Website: home-depot
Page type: receipt
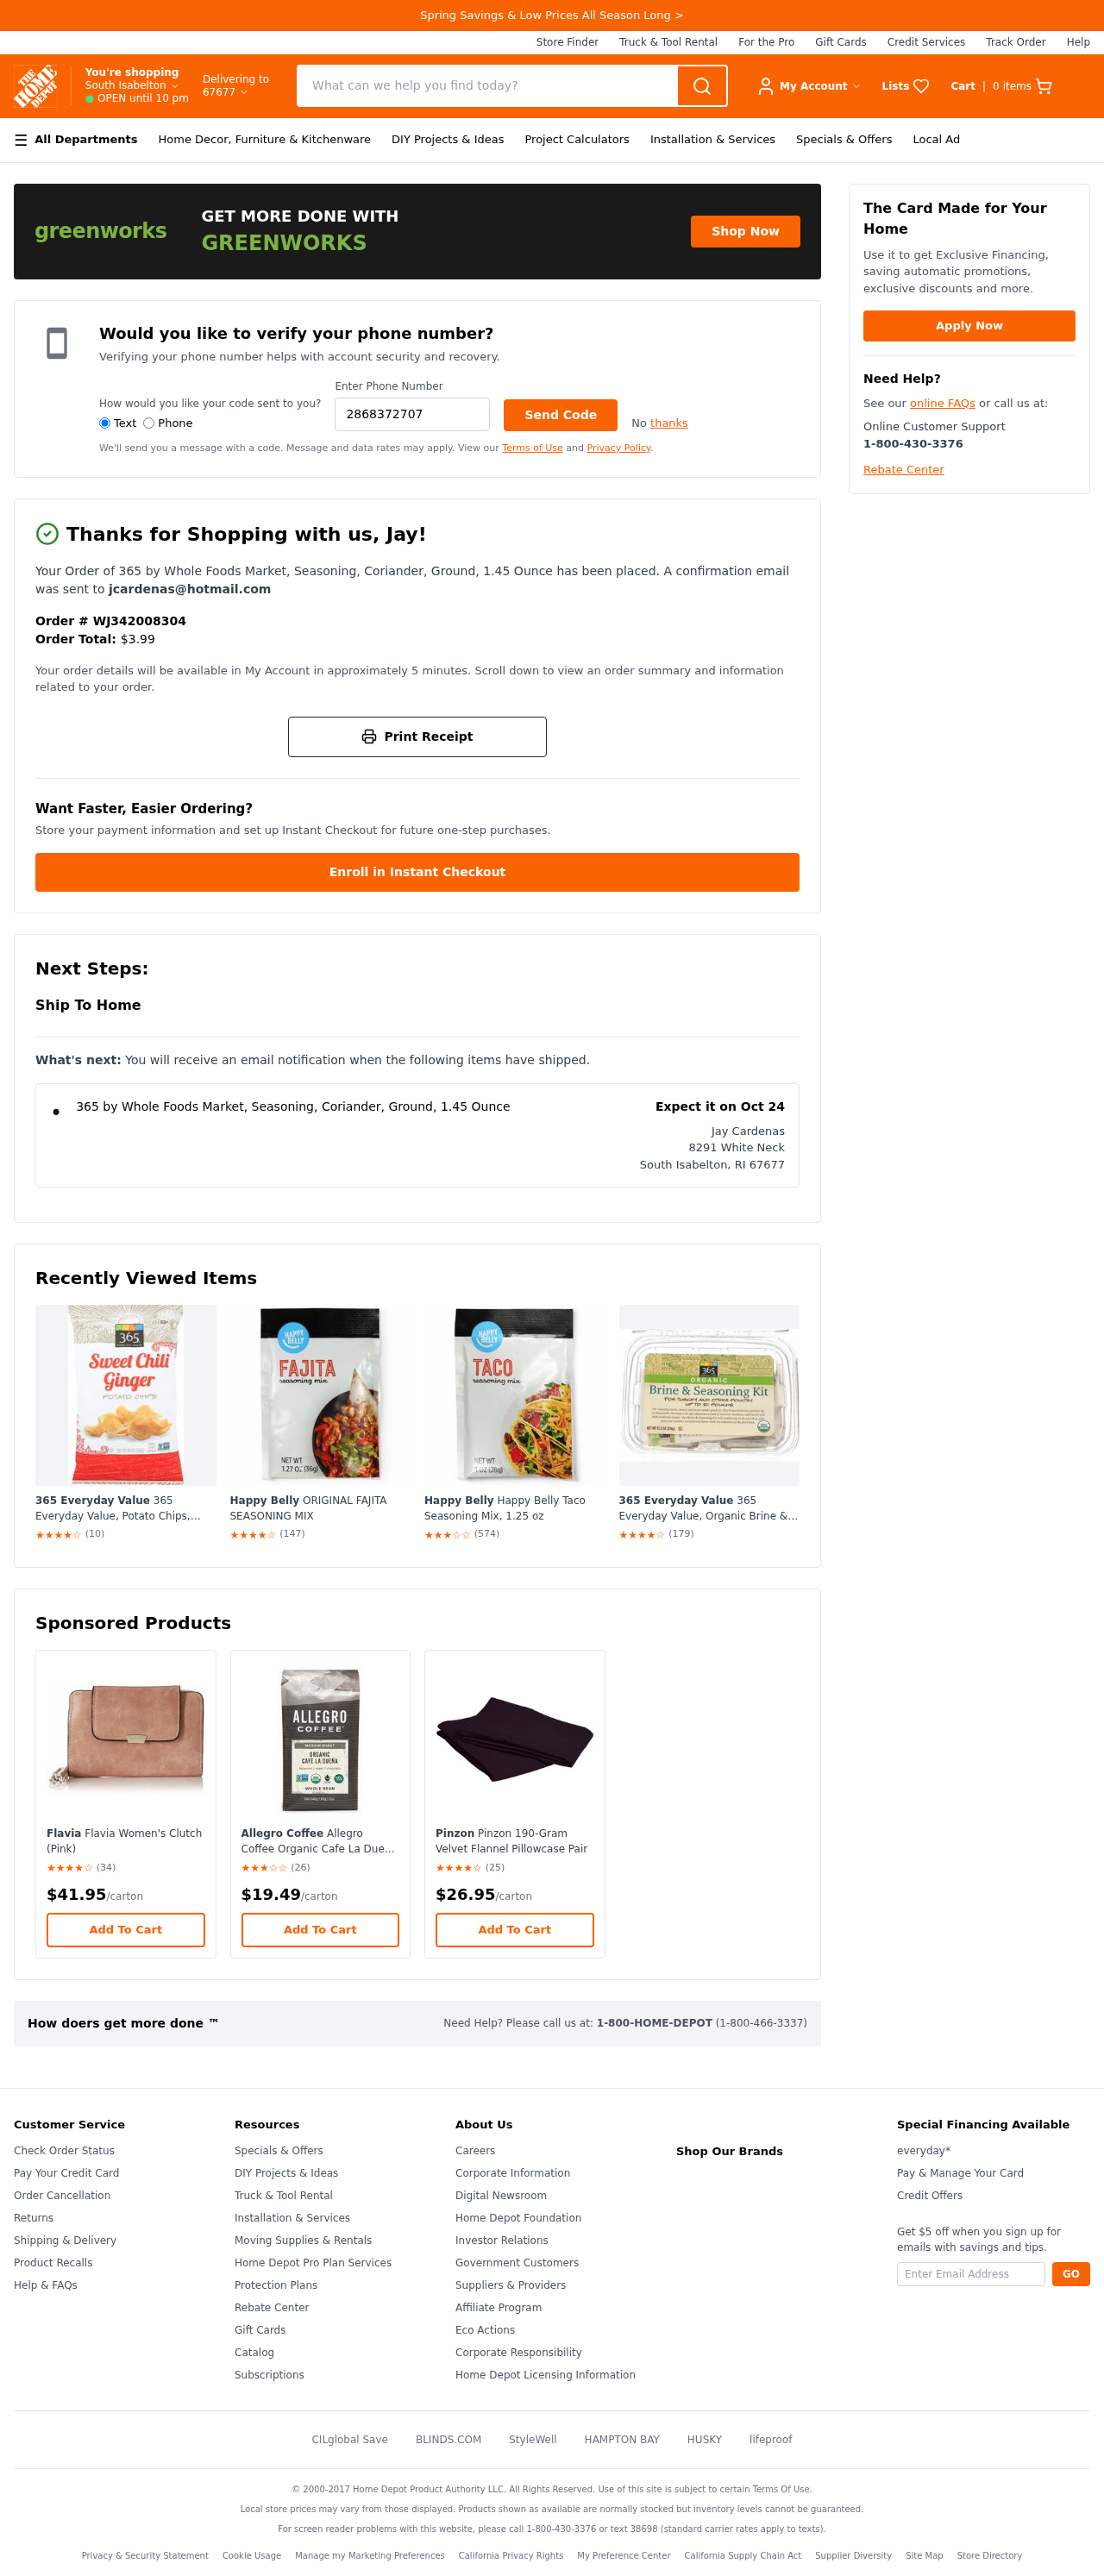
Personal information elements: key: PII_CITY
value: South Isabelton
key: PII_CITY_STATE_ZIP
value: South Isabelton, RI 67677
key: PII_EMAIL
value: jcardenas@hotmail.com
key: PII_FIRSTNAME
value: Jay
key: PII_FULLNAME
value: Jay Cardenas
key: PII_PHONE
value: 2868372707
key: PII_POSTCODE
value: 67677
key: PII_STREET
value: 8291 White Neck
Product elements: key: PRODUCT1_NAME
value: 365 by Whole Foods Market, Seasoning, Coriander, Ground, 1.45 Ounce
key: PRODUCT2_NAME
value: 365 Everyday Value 365 Everyday Value, Potato Chips, Sweet Chili Ginger, 10 oz
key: PRODUCT2_BRAND
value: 365 Everyday Value
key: PRODUCT2_RATING
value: ★★★★☆
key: PRODUCT2_NUM_RATINGS
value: (10)
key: PRODUCT3_NAME
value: Happy Belly ORIGINAL FAJITA SEASONING MIX
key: PRODUCT3_BRAND
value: Happy Belly
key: PRODUCT3_RATING
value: ★★★★☆
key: PRODUCT3_NUM_RATINGS
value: (147)
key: PRODUCT4_NAME
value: Happy Belly Happy Belly Taco Seasoning Mix, 1.25 oz
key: PRODUCT4_BRAND
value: Happy Belly
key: PRODUCT4_RATING
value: ★★★☆☆
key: PRODUCT4_NUM_RATINGS
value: (574)
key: PRODUCT5_NAME
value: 365 Everyday Value 365 Everyday Value, Organic Brine & Seasoning Kit, 13.2 oz
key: PRODUCT5_BRAND
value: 365 Everyday Value
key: PRODUCT5_RATING
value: ★★★★☆
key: PRODUCT5_NUM_RATINGS
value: (179)
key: PRODUCT6_NAME
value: Flavia Flavia Women's Clutch (Pink)
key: PRODUCT6_BRAND
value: Flavia
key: PRODUCT6_RATING
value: ★★★★☆
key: PRODUCT6_NUM_RATINGS
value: (34)
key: PRODUCT6_PRICE
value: $41.95
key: PRODUCT7_NAME
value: Allegro Coffee Allegro Coffee Organic Cafe La Duena Whole Bean Coffee, 12 oz
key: PRODUCT7_BRAND
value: Allegro Coffee
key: PRODUCT7_RATING
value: ★★★☆☆
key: PRODUCT7_NUM_RATINGS
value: (26)
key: PRODUCT7_PRICE
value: $19.49
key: PRODUCT8_NAME
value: Pinzon Pinzon 190-Gram Velvet Flannel Pillowcase Pair
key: PRODUCT8_BRAND
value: Pinzon
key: PRODUCT8_RATING
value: ★★★★☆
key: PRODUCT8_NUM_RATINGS
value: (25)
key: PRODUCT8_PRICE
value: $26.95
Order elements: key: ORDER_NUM_ITEMS
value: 0
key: ORDER_ID
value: WJ342008304
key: ORDER_TOTAL
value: $3.99
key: ORDER_DELIVERY_DATE
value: Expect it on Oct 24